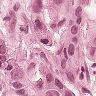
Metastatic tissue present: yes